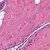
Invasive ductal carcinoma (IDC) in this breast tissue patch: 0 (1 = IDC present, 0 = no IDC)